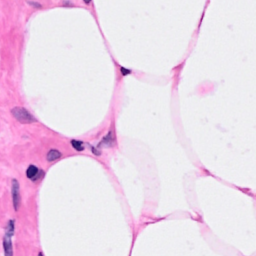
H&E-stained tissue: Breast